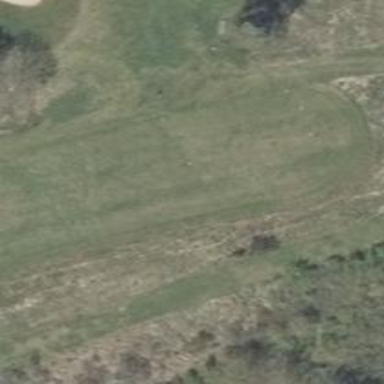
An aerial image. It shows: Golf tee.